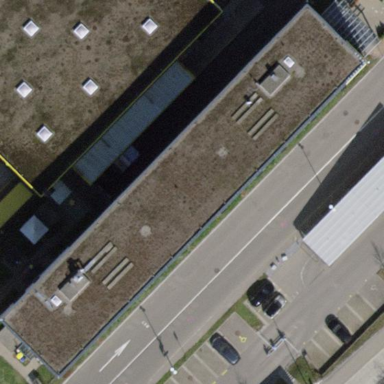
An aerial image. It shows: Commercial building.